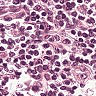
Metastatic tissue present: no